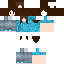
A female human skin with pale skin, wearing brown long hair dressed in a blue tshirt and brown pants, featuring a closed mouth.